高一 · 代数
当 $2<x<4$ 时, $2^{x}, x^{2}, \log _{2} x$ 的大小关系是 ( )
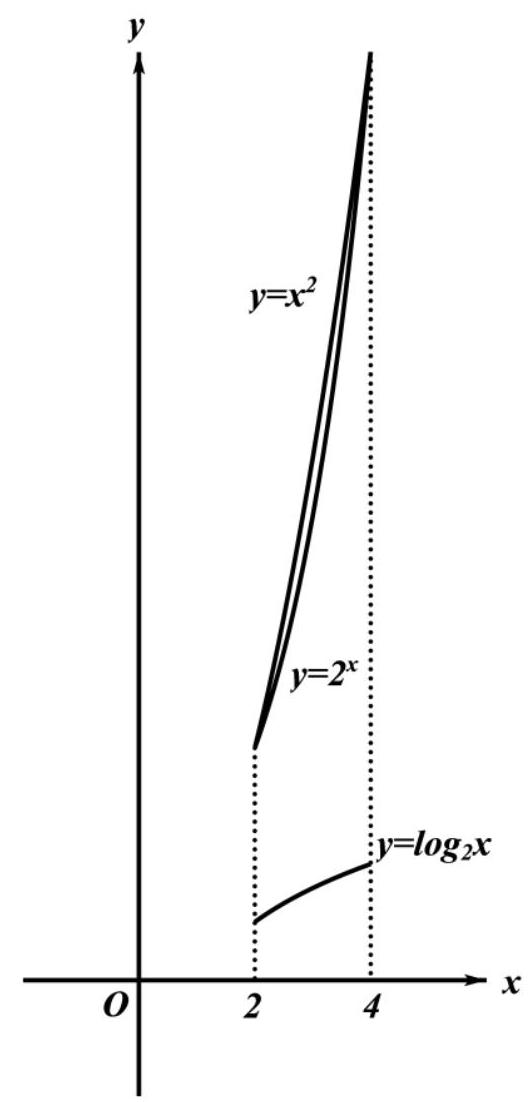
A. $2^{x}>x^{2}>\log _{2} x$
B. $x^{2}>2^{x}>\log _{2} x$
C. $2^{x}>\log _{2} x>x^{2}$
D. $x^{2}>\log _{2} x>2^{x}$
答案: B
解析:

在平面直角坐标系中, 作出 $y=2^{x}, y=x^{2}, \quad y=\log _{2} x$ 在 $(2,4)$ 时的图象如下图所示:

由图象可知, 当 $x \in(2,4)$ 时, $x^{2}>2^{x}>\log _{2} x$

故选 B